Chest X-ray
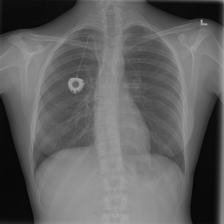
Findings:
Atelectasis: negative
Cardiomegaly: negative
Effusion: negative
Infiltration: negative
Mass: negative
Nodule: negative
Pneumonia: negative
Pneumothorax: negative
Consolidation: negative
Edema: negative
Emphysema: negative
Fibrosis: negative
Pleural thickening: negative
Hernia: negative